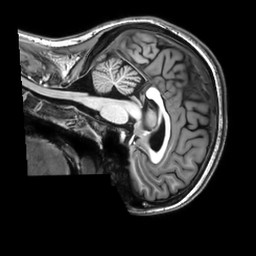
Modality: T1w
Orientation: sagittal
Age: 22
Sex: female
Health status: healthy
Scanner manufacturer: philips
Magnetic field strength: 3 T
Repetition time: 0.009 s
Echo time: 0.003996 s